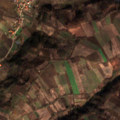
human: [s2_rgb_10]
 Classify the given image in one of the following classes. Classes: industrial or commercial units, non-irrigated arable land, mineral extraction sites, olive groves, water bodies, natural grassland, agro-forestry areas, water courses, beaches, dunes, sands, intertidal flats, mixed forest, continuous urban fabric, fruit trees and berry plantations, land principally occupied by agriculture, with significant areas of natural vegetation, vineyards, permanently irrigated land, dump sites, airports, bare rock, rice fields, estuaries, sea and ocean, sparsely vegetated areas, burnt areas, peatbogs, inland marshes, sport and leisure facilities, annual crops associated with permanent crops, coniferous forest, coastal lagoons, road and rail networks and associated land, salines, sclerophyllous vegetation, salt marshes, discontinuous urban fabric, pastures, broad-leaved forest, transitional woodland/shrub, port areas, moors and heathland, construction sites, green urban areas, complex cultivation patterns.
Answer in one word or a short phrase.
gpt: complex cultivation patterns, land principally occupied by agriculture, with significant areas of natural vegetation, broad-leaved forest